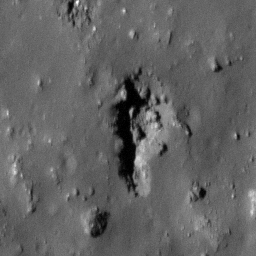
Pit: Tycho 5c
Host crater: Tycho
Host type: impact_melt
Lunar coordinates: latitude -42.615, longitude 348.642